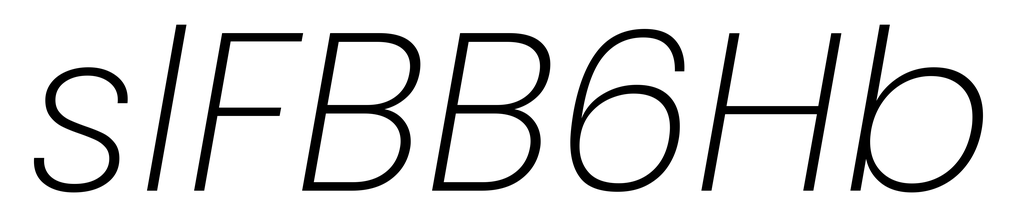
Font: Poppins-ExtraLightItalic